Question: I have an edit view that allows me to update roles for a particular user. I've included the code below, however, just to give you an idea, when I uncheck the boxes on the page, my puts statements in my controller correctly picks up that the role association is false and can be seen further down in the logs.
However, later in the logs, you can see that the roles are being re-associated back to 'true' and I'm not sure why that's the case at all!
If the checkboxes are unchecked, I want those roles to be removed from the user.

'''
<fieldset>
<%= form_for @user, :url => {action: "update"}, :html => { :class => 'user-role' } do |f| %>
<h1 class="h1-heading">User Roles</h1>
<p class="user-paragraph"> Check the boxes to grant different roles to <%= @user.first_name %> <%= @user.last_name %>:</p>
<%= f.label(:admin) do %>
<%= hidden_field_tag(:admin, 0) %>
<%= check_box_tag(:admin, 1, @user.has_role?(:admin)) %>
Administrator
<% end %>
<%= f.label(:member) do %>
<%= hidden_field_tag(:member, 0) %>
<%= check_box_tag(:member, 1, @user.has_role?(:member)) %>
Member
<% end %>
<%= f.submit class: 'btn btn-primary-dialog pull-right' %>
<% end %>
</fieldset>
'''
'''
def update
@user = User.find(params[:id])
@customer = current_user.customer
@logged_in_user = User.find_by_email(current_user.email)
if params[:admin] == "1"
@user.grant(:admin)
elsif params[:admin] == "0"
@user.remove_role(:admin)
end
if params[:member] == "1"
@user.grant(:member)
elsif params[:member] == "0"
@user.remove_role(:member)
end
puts "NEW ROLES"
puts @user.has_role? :member
puts @user.has_role? :admin
if @user.update_attributes(params[:user])
puts "UPDATING USER"
puts @user.has_role? :member
puts @user.has_role? :admin
redirect_to '/users/show', :flash => { :alert => 'User was successfully updated.' }
end
end
end
'''
As you can see below, it returns 'false' and then when updating the attributes, sets the roles again to 'true' and I cannot figure out where or why that's happening!
'''
Started PATCH "/users/51" for 127.0.0.1 at 2015-06-26 13:48:58 +1000
Processing by UsersController#update as HTML
Parameters: {"utf8"=>"", "authenticity_token"=>"+qNti57HxMa2B/a+c6nS71Qp0p7hf+kTE4b5eiBI4No=", "admin"=>"0", "member"=>"0", "commit"=>"Update User", "id"=>"51"}
User Load (0.5ms) SELECT 'users'.* FROM 'users' WHERE 'users'.'id' = 1 ORDER BY 'users'.'id' ASC LIMIT 1
Customer Load (0.3ms) SELECT 'customers'.* FROM 'customers' WHERE 'customers'.'email' = 'ryan@ryandrake.com' LIMIT 1
Company Load (0.2ms) SELECT 'companies'.* FROM 'companies' WHERE 'companies'.'domain' = 'ryandrake.com' LIMIT 1
CustomerAccess Load (0.3ms) SELECT 'customer_accesses'.* FROM 'customer_accesses' WHERE 'customer_accesses'.'customer_id' = 1 LIMIT 1
User Load (0.3ms) SELECT 'users'.* FROM 'users' WHERE 'users'.'id' = 51 LIMIT 1
CACHE (0.0ms) SELECT 'customers'.* FROM 'customers' WHERE 'customers'.'email' = 'ryan@ryandrake.com' LIMIT 1
User Load (0.2ms) SELECT 'users'.* FROM 'users' WHERE 'users'.'email' = 'ryan@ryandrake.com' LIMIT 1
Role Load (0.3ms) SELECT 'roles'.* FROM 'roles' INNER JOIN 'users_roles' ON 'roles'.'id' = 'users_roles'.'role_id' WHERE 'users_roles'.'user_id' = 51 AND 'roles'.'name' = 'admin'
(0.1ms) BEGIN
(0.2ms) DELETE FROM 'users_roles' WHERE 'users_roles'.'user_id' = 51 AND 'users_roles'.'role_id' IN (9)
(0.9ms) COMMIT
(0.3ms) SELECT COUNT(count_column) FROM (SELECT 1 AS count_column FROM 'users' INNER JOIN 'users_roles' ON 'users'.'id' = 'users_roles'.'user_id' WHERE 'users_roles'.'role_id' = 9 LIMIT 1) subquery_for_count
Role Load (0.3ms) SELECT 'roles'.* FROM 'roles' INNER JOIN 'users_roles' ON 'roles'.'id' = 'users_roles'.'role_id' WHERE 'users_roles'.'user_id' = 51 AND 'roles'.'name' = 'member'
(0.1ms) BEGIN
(0.2ms) DELETE FROM 'users_roles' WHERE 'users_roles'.'user_id' = 51 AND 'users_roles'.'role_id' IN (3)
(0.4ms) COMMIT
(0.5ms) SELECT COUNT(count_column) FROM (SELECT 1 AS count_column FROM 'users' INNER JOIN 'users_roles' ON 'users'.'id' = 'users_roles'.'user_id' WHERE 'users_roles'.'role_id' = 3 LIMIT 1) subquery_for_count
NEW ROLES
Role Load (0.7ms) SELECT 'roles'.* FROM 'roles' INNER JOIN 'users_roles' ON 'roles'.'id' = 'users_roles'.'role_id' WHERE 'users_roles'.'user_id' = 51 AND (((roles.name = 'member') AND (roles.resource_type IS NULL) AND (roles.resource_id IS NULL)))
false
Role Load (0.6ms) SELECT 'roles'.* FROM 'roles' INNER JOIN 'users_roles' ON 'roles'.'id' = 'users_roles'.'role_id' WHERE 'users_roles'.'user_id' = 51 AND (((roles.name = 'admin') AND (roles.resource_type IS NULL) AND (roles.resource_id IS NULL)))
false
(0.3ms) BEGIN
Customer Load (0.3ms) SELECT 'customers'.* FROM 'customers' WHERE 'customers'.'email' = 'ryan.drake2@otherlevels.com' LIMIT 1
ExtraCustomerAccount Load (0.6ms) SELECT 'extra_customer_accounts'.* FROM 'extra_customer_accounts' WHERE 'extra_customer_accounts'.'email' = 'ryan.drake2@otherlevels.com' LIMIT 1
Customer Load (0.3ms) SELECT 'customers'.* FROM 'customers' WHERE 'customers'.'id' = 1 LIMIT 1
Company Load (0.2ms) SELECT 'companies'.* FROM 'companies' WHERE 'companies'.'domain' = 'otherlevels.com' LIMIT 1
Company Load (0.2ms) SELECT 'companies'.* FROM 'companies' WHERE 'companies'.'name' = 'None' ORDER BY 'companies'.'id' ASC LIMIT 1
Role Load (0.3ms) SELECT 'roles'.* FROM 'roles' WHERE 'roles'.'name' = 'member' AND 'roles'.'resource_type' IS NULL AND 'roles'.'resource_id' IS NULL ORDER BY 'roles'.'id' ASC LIMIT 1
Role Exists (0.2ms) SELECT 1 AS one FROM 'roles' INNER JOIN 'users_roles' ON 'roles'.'id' = 'users_roles'.'role_id' WHERE 'users_roles'.'user_id' = 51 AND 'roles'.'id' = 3 LIMIT 1
(0.2ms) SELECT 'roles'.id FROM 'roles' INNER JOIN 'users_roles' ON 'roles'.'id' = 'users_roles'.'role_id' WHERE 'users_roles'.'user_id' = 51
Role Load (0.2ms) SELECT 'roles'.* FROM 'roles' WHERE 'roles'.'id' = 3 LIMIT 1
Role Load (0.3ms) SELECT 'roles'.* FROM 'roles' INNER JOIN 'users_roles' ON 'roles'.'id' = 'users_roles'.'role_id' WHERE 'users_roles'.'user_id' = 51
(0.2ms) INSERT INTO 'users_roles' ('user_id', 'role_id') VALUES (51, 3)
Role Load (0.6ms) SELECT 'roles'.* FROM 'roles' WHERE 'roles'.'name' = 'admin' AND 'roles'.'resource_type' IS NULL AND 'roles'.'resource_id' IS NULL ORDER BY 'roles'.'id' ASC LIMIT 1
Role Load (0.3ms) SELECT 'roles'.* FROM 'roles' WHERE 'roles'.'id' IN (3, 9)
(0.2ms) INSERT INTO 'users_roles' ('user_id', 'role_id') VALUES (51, 9)
(0.3ms) COMMIT
UPDATING USER
Role Load (0.4ms) SELECT 'roles'.* FROM 'roles' INNER JOIN 'users_roles' ON 'roles'.'id' = 'users_roles'.'role_id' WHERE 'users_roles'.'user_id' = 51 AND (((roles.name = 'member') AND (roles.resource_type IS NULL) AND (roles.resource_id IS NULL)))
true
Role Load (0.3ms) SELECT 'roles'.* FROM 'roles' INNER JOIN 'users_roles' ON 'roles'.'id' = 'users_roles'.'role_id' WHERE 'users_roles'.'user_id' = 51 AND (((roles.name = 'admin') AND (roles.resource_type IS NULL) AND (roles.resource_id IS NULL)))
true
Role Load (0.3ms) SELECT 'roles'.* FROM 'roles' INNER JOIN 'users_roles' ON 'roles'.'id' = 'users_roles'.'role_id' WHERE 'users_roles'.'user_id' = 1 AND (((roles.name = 'otherlevels_admin') AND (roles.resource_type IS NULL) AND (roles.resource_id IS NULL)))
Redirected to http://localhost:3000/users/show
Completed 302 Found in 80ms (ActiveRecord: 15.1ms)
'''
Would love any help with pointing out where it's not correctly updating the params!
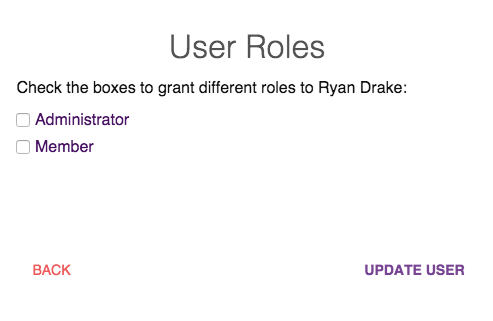
Answer: Your main problem is here:
'@user.update_attributes(params[:user_id])'
## Edit - my original solution did not work at all.
Unlike my original solution this does not require simple form.
First lets setup our form:
'''
<%= form_for(@user, url: {action: "update"}, html: { class: 'user-role' }) do |f| %>
<h1 class="h1-heading">User Roles</h1>
<p class="user-paragraph"> Check the boxes to grant different roles to <%= @user.first_name %> <%= @user.last_name %>:</p>
<%= f.fields_for(:roles) do |r| %>
<%= r.hidden_field :name unless r.object.persisted? %>
<%= r.label :_keep do %>
<%= r.check_box :_keep, checked: r.object.persisted? %>
<%= r.object.name %>
<% end %>
<% end %>
<% end %>
'''
We are going to pass some nested attributes for roles:
- 'name'- '_keep'- 'id'
Then we modify the user class to 'accepts_nested_attributes_for :roles'
'''
class User < ActiveRecord::Base
rolify
accepts_nested_attributes_for :roles,
allow_destroy: true,
reject_if: ->(hash){ hash["_keep"] != "1" }
end
'''
Note 'reject_if: ->(hash){ hash["_keep"] != "1" }' which means that if the checkbox is unchecked we do not create a Role, and allow_destroy which will delete the role if we pass '_delete=true'.
We need to add the '_keep' virtual attribute to Role:
'''
class Role < ActiveRecord::Base
has_and_belongs_to_many :users, :join_table => :users_roles
belongs_to :resource, :polymorphic => true
validates :resource_type,
:inclusion => { :in => Rolify.resource_types },
:allow_nil => true
scopify
attr_accessor :_keep
AVAILABLE_ROLES = %w{ administrator member }
end
'''
We also add a AVAILABLE_ROLES constant so that we can get a list of the roles.
'''
class UsersController < ApplicationController
before_action :set_user, only: [:show, :edit, :update, :destroy]
# ...
# GET /users/1/edit
def edit
# Seed checkboxes for roles
Role::AVAILABLE_ROLES.each do |role|
# This adds an unsaved role to the user if it does not exist
@user.roles.build(name: role) unless @user.has_role?(role)
end
end
# PATCH/PUT /users/1
def update
if @user.update(update_params)
redirect_to @user, notice: 'User was successfully updated.'
else
render :edit
end
end
private
# Use callbacks to share common setup or constraints between actions.
def set_user
@user = User.find(params[:id])
end
# Only allow a trusted parameter "white list" through.
def user_params
params.require(:user).permit(:username, :email, roles_attributes: [:name, :id, :_keep, :_destroy])
end
def update_params
user_params.tap do |o|
# Adds the _delete attribute if the keep checkbox is unchecked
o[:roles_attributes] = o[:roles_attributes].map do |k,h|
attrs = h.merge(_destroy: (h[:_keep] != "1"))
# Don't let the user update the name of an existing Role!
# This would let a malicious user to grant any role.
h.key?(:id) ? attrs.except(:name) : attrs
end
end
end
end
'''